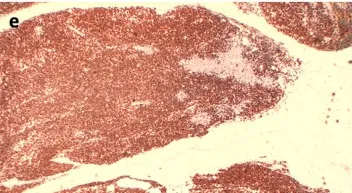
TdT IHC: lymphocytes consist predominantly of immature T-cells.
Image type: pathology (immunostaining)